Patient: sex F, age 62
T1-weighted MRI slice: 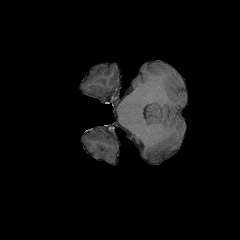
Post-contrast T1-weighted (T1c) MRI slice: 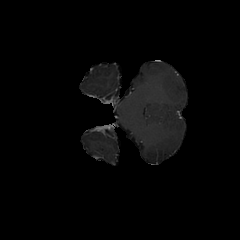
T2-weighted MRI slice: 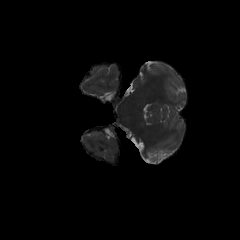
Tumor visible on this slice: yes
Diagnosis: Glioblastoma, IDH-wildtype
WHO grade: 4